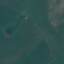
Land use / land cover: Pasture